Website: walmart
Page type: billing-address
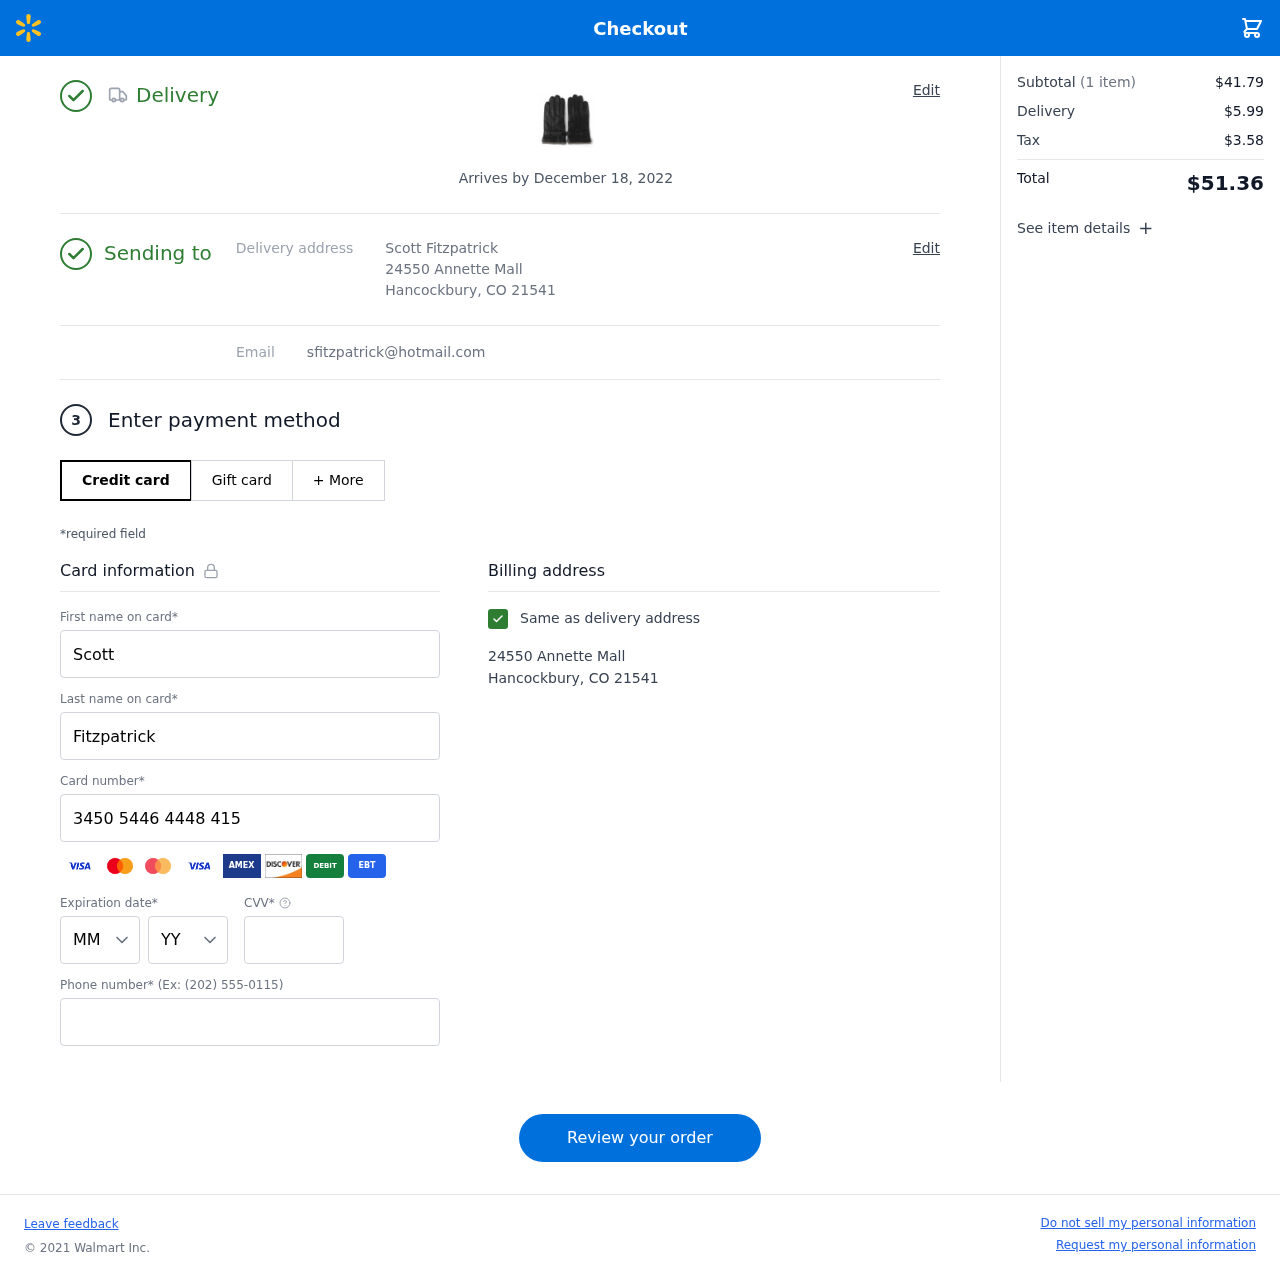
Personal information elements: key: PII_CARD_CVV
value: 5154
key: PII_CARD_EXPIRY_MONTH
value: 09
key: PII_CARD_EXPIRY_YEAR
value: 30
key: PII_CARD_NUMBER
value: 3450 5446 4448 415
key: PII_EMAIL
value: sfitzpatrick@hotmail.com
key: PII_FIRSTNAME
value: Scott
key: PII_FULLNAME
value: Scott Fitzpatrick
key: PII_LASTNAME
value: Fitzpatrick
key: PII_PHONE
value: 9792879508
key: PII_STREET
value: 24550 Annette Mall
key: PII_CITY_STATE_ZIP
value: Hancockbury, CO 21541
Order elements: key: ORDER_DELIVERY_DATE
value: Arrives by December 18, 2022
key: ORDER_NUM_ITEMS
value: (1 item)
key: ORDER_SUBTOTAL
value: $41.79
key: ORDER_SHIPPING_COST
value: $5.99
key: ORDER_TAX
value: $3.58
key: ORDER_TOTAL
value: $51.36